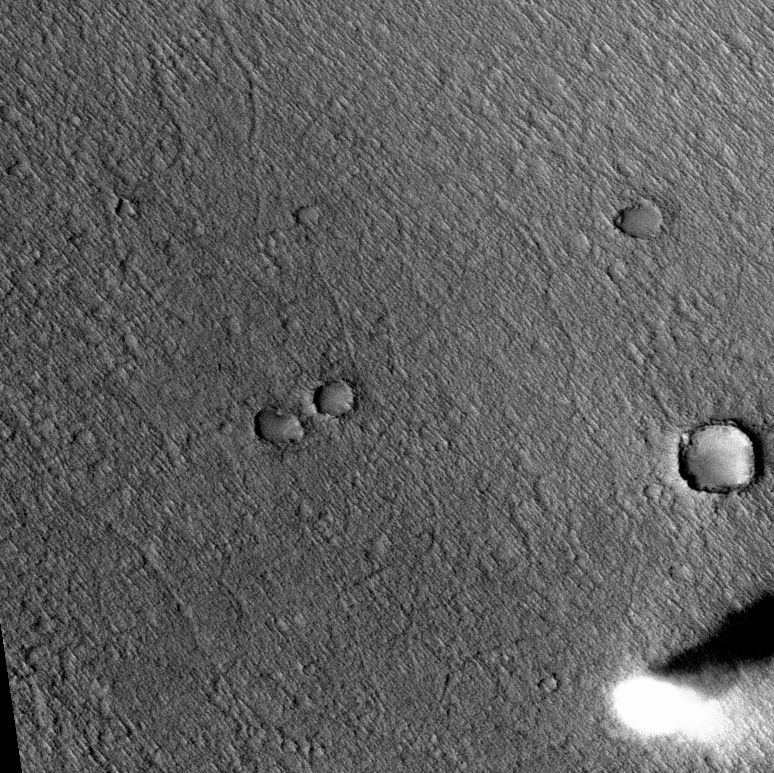
Label: dustdevil